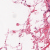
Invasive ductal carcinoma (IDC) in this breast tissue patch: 0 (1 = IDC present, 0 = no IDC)